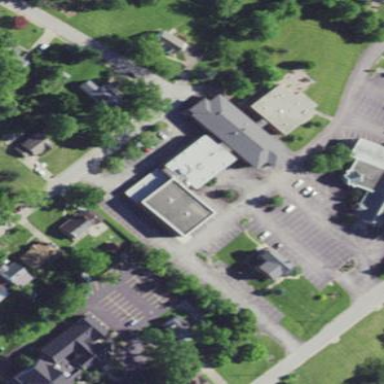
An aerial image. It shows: School.